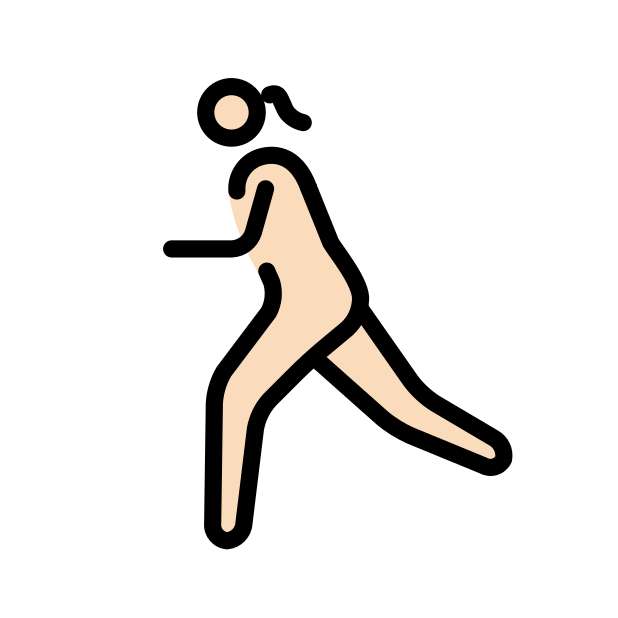
woman running: light skin tone